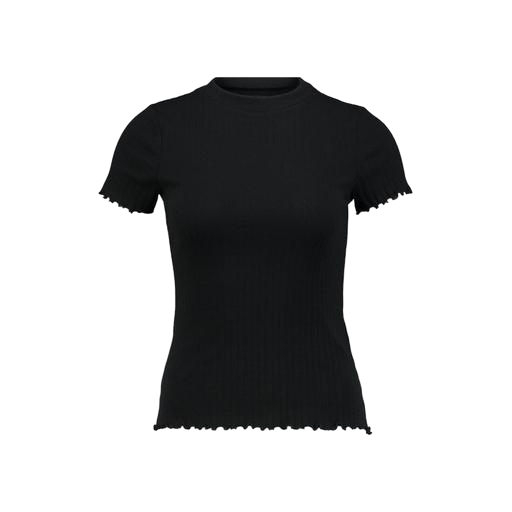
short-sleeve top only macy, black short-sleeved top, black ribbed t-shirt, white background